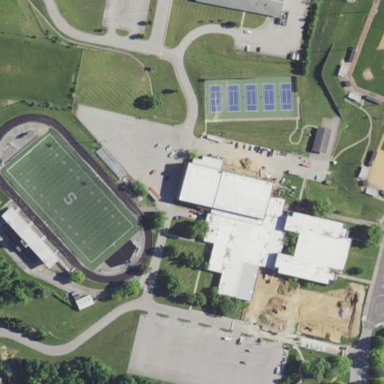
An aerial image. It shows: School.